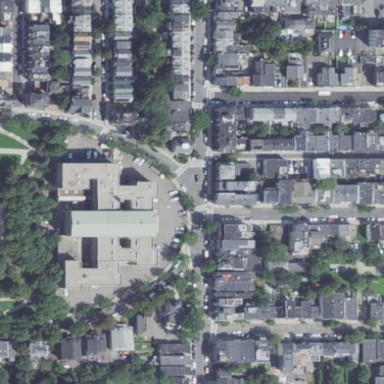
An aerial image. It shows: School.